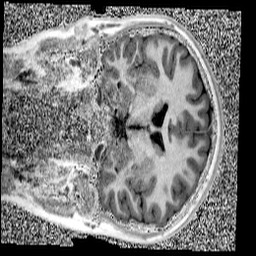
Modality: UNIT1
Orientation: coronal
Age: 12
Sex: male
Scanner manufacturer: siemens
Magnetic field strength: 3 T
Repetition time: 4 s
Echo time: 0.00299 s